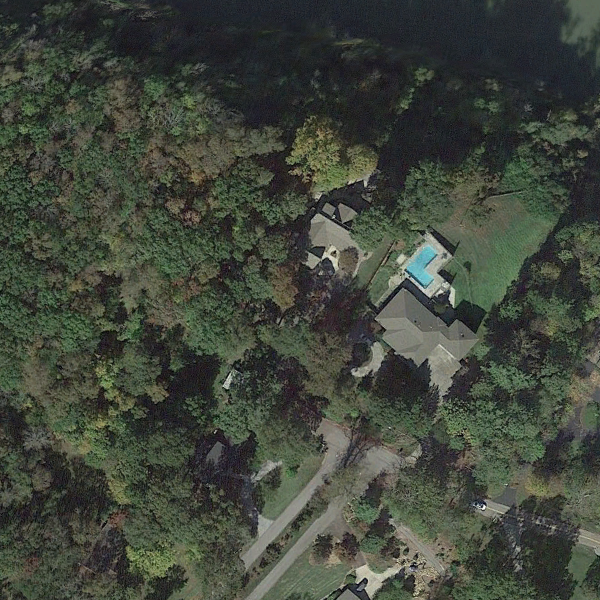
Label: SparseResidential